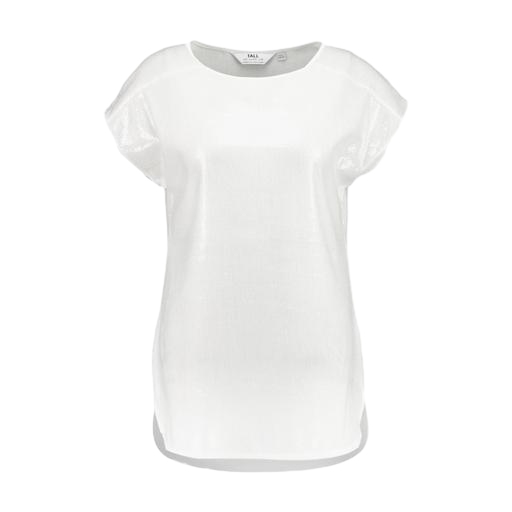
white sequin cap-sleeve top, short-sleeve top only macy, white mesh back tee, white background